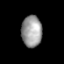
Tissue: prostate
Cell type: Epithelial cells
Senescence score: 0.3593
Nuclear area (px): 628
Mean DAPI intensity: 154.936